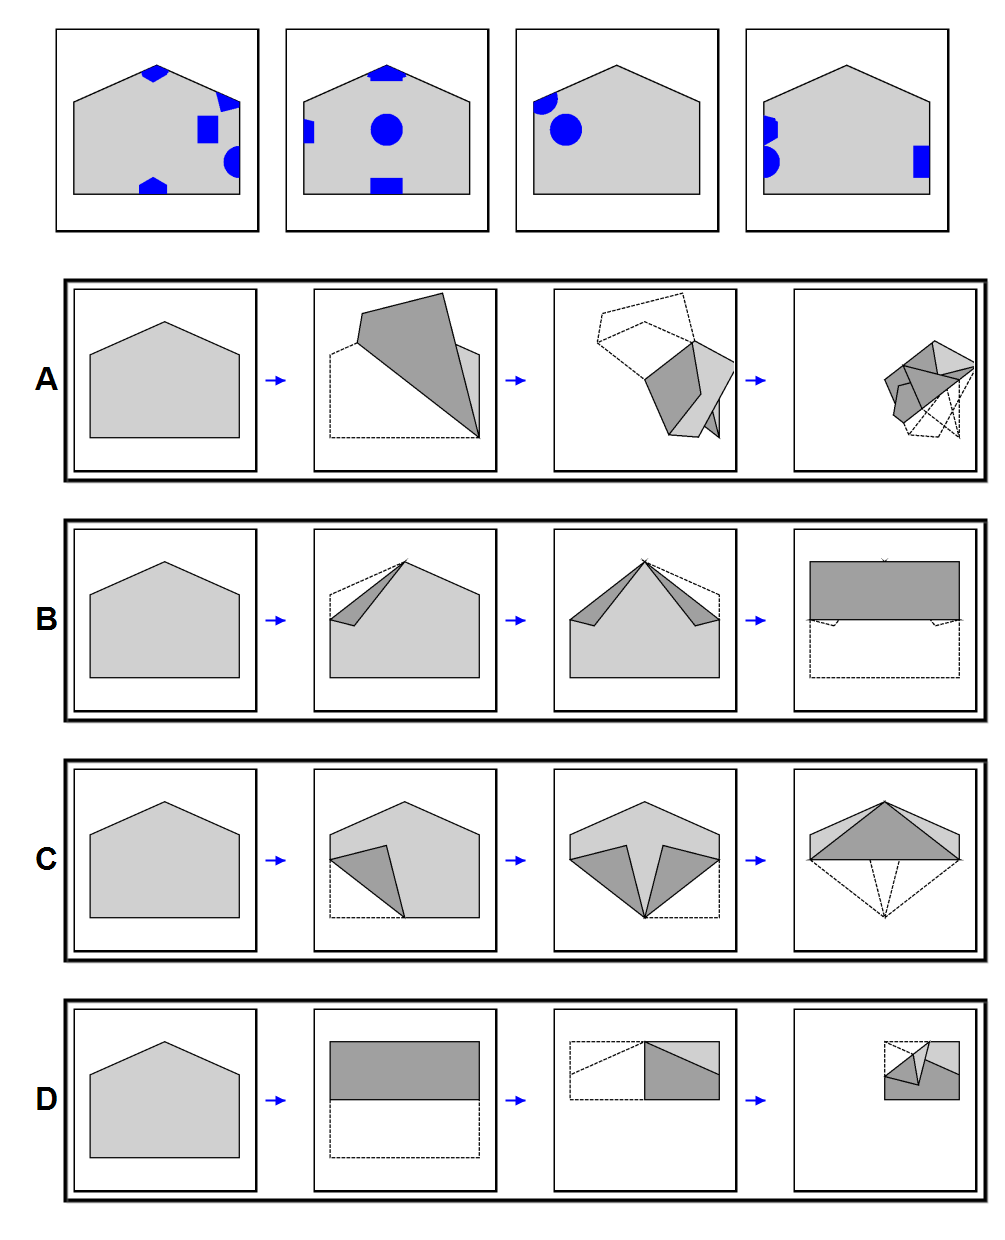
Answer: B